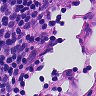
Metastatic tissue present: no